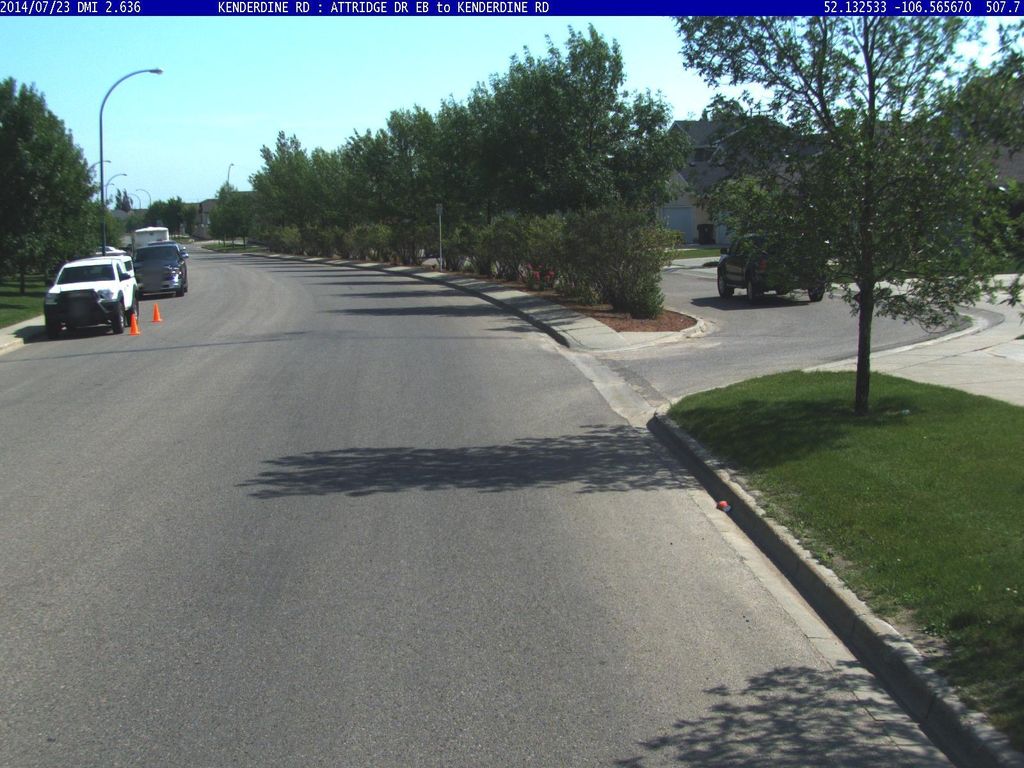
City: saskatoon